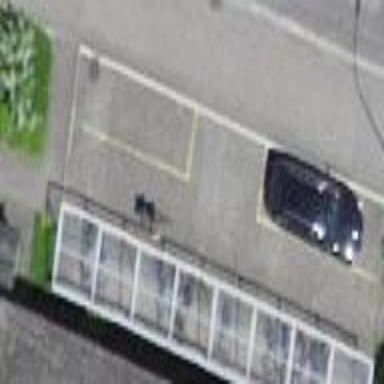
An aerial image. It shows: Bicycle parking facility.